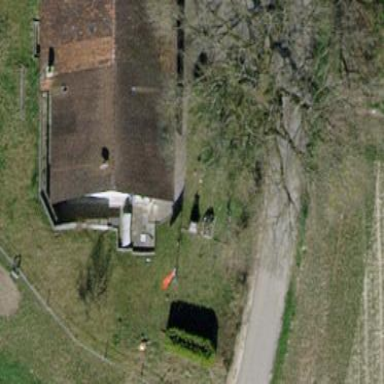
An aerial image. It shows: Gabled roofed house.